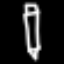
Label: pencil